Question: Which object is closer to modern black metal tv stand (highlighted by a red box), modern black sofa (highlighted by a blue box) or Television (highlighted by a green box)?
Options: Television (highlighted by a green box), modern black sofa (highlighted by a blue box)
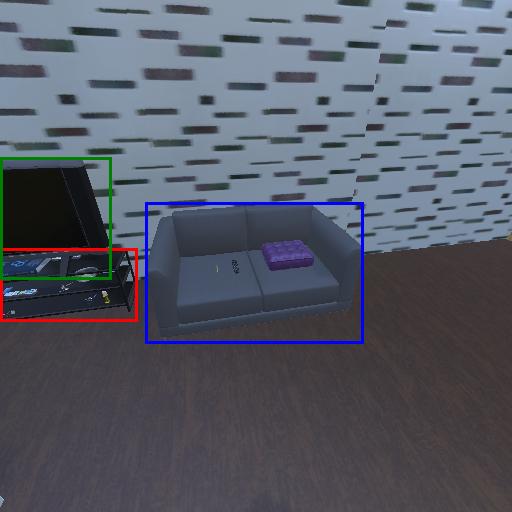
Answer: Television (highlighted by a green box)